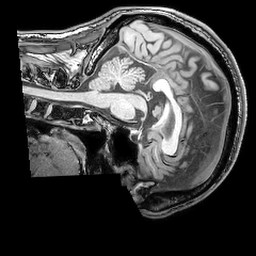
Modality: T1w
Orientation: sagittal
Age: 47
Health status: ill
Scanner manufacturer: philips
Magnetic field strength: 3 T
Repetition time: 0.007 s
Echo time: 0.003501 s